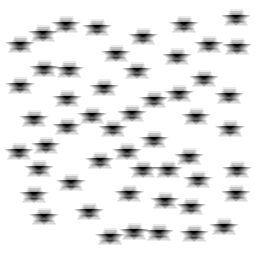
Squares: 0
Triangles: 0
Stars: 52
Total shapes: 52